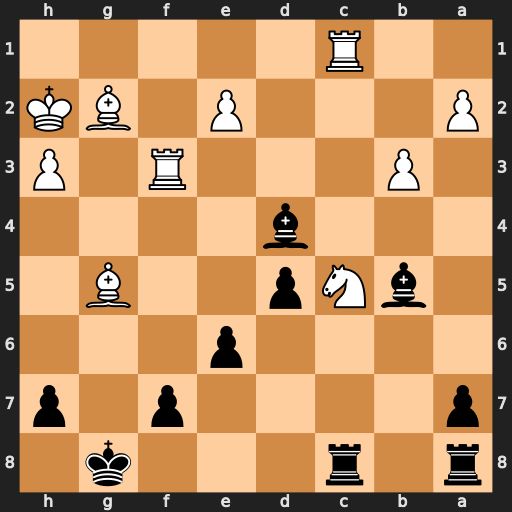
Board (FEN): r1r3k1/p4p1p/4p3/1bNp2B1/3b4/1P3R1P/P3P1BK/2R5
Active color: b
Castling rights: -
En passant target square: -
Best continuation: Rxc5 Rxc5 Bxc5